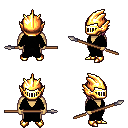
a pixel art fantasy rpg character, male body template, human, tanned skin, black robe, teal pants, white blonde pageboy hairstyle, gold helm, gold boots, spear, four views (front, back, left, right), 2x2 character sprite sheet, small pixel art, hard edges, no anti-aliasing